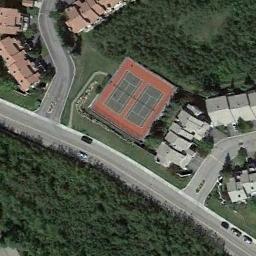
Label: tennis_court